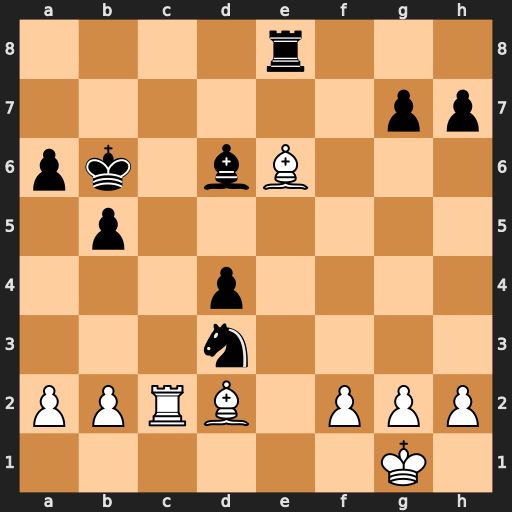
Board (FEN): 4r3/6pp/pk1bB3/1p6/3p4/3n4/PPRB1PPP/6K1
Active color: w
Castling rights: -
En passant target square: -
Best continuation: Bd7 Re2 Ba5+ Kxa5 Rxe2